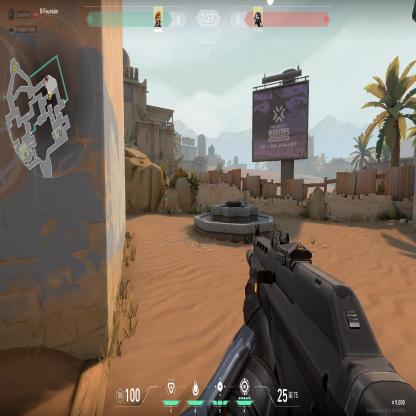
Label: enemy